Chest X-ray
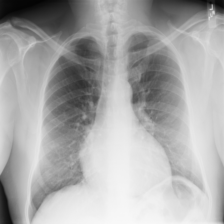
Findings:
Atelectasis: negative
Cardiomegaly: negative
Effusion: negative
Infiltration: negative
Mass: negative
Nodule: negative
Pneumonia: negative
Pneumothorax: negative
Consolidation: negative
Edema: negative
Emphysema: negative
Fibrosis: negative
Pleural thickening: negative
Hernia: negative